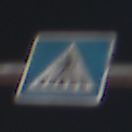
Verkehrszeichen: FussgaengerueberwegRechts
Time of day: Night
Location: Outdoor (Urban)
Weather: PartlyCloudy
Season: NotSpecified
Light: Artificial